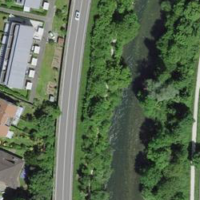
EUNIS habitat code: 15
Species observed at this site:
Milvus milvus
Corvus corone
Prunus spinosa
Turdus merula
Symphoricarpos albus
Columba palumbus